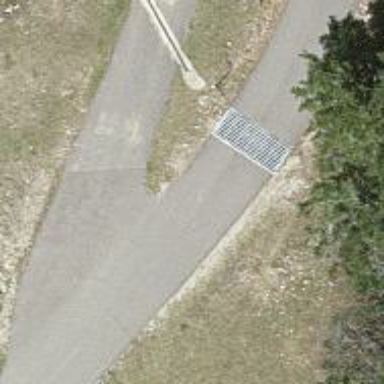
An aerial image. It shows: Cattle grid barrier.